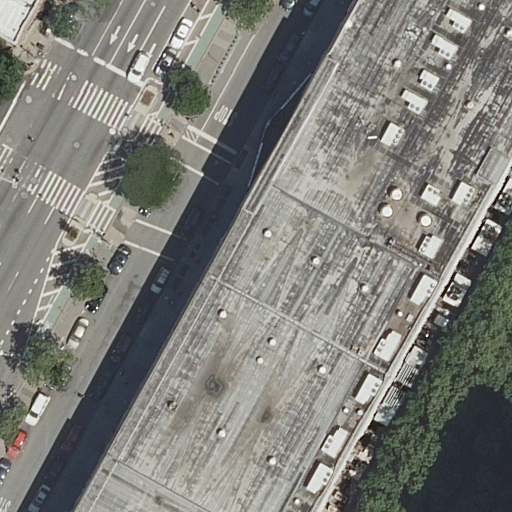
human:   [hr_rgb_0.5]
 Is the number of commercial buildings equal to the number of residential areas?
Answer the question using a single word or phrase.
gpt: no

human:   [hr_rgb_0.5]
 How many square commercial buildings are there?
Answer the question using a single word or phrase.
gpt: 0

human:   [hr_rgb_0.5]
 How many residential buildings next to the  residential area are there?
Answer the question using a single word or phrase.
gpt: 3

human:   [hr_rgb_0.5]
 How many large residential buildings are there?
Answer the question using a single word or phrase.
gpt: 1

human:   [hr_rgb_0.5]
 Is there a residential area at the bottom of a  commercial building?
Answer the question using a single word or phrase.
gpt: no

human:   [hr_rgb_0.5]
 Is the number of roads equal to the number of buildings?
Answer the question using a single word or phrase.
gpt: no

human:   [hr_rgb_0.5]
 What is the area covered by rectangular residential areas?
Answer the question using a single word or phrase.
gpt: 569m2

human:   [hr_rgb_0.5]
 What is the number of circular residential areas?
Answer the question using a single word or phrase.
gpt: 0

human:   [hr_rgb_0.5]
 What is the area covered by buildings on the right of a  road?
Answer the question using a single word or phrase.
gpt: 654m2

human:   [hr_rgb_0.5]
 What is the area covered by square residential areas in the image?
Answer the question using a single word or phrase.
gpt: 0m2

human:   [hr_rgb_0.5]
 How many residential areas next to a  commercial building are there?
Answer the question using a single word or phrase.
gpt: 0

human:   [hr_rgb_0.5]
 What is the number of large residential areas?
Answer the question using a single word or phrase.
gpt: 1

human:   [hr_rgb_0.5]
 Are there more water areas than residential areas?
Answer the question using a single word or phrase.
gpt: no

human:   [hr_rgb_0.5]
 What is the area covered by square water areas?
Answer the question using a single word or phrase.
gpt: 0m2

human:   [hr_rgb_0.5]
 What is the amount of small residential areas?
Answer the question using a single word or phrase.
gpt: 0

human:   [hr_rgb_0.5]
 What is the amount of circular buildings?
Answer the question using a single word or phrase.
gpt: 0

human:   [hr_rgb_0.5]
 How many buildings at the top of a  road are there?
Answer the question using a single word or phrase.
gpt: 3

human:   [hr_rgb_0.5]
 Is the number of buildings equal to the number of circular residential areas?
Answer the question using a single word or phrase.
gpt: no

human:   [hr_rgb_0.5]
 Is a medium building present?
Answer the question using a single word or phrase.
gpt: no

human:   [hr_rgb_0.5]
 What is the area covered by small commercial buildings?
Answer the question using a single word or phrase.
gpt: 0m2

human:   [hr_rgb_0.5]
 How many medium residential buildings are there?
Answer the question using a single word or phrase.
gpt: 0

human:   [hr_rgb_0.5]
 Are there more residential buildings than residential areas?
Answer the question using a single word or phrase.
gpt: yes

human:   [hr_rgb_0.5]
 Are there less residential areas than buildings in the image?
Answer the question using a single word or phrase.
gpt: yes

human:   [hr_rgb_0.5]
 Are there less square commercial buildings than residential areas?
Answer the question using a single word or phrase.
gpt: yes

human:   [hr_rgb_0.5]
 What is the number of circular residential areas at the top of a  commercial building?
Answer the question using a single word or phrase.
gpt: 0

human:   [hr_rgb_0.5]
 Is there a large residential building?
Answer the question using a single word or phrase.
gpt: yes

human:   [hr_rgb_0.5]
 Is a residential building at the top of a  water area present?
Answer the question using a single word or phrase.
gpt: no

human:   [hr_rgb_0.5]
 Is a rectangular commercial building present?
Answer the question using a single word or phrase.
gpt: no

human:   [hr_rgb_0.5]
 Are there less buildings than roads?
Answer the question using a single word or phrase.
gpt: yes

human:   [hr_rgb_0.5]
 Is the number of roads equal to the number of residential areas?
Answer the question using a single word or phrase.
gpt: no

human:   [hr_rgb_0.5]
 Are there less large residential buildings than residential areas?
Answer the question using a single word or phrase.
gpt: no

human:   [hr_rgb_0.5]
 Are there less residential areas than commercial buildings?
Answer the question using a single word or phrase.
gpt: no

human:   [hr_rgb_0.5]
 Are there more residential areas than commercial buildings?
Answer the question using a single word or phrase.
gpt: yes

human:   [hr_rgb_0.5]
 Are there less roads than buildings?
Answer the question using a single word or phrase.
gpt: no

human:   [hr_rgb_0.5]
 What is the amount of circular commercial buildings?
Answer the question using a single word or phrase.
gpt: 0

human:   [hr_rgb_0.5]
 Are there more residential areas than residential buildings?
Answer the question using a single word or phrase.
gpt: no